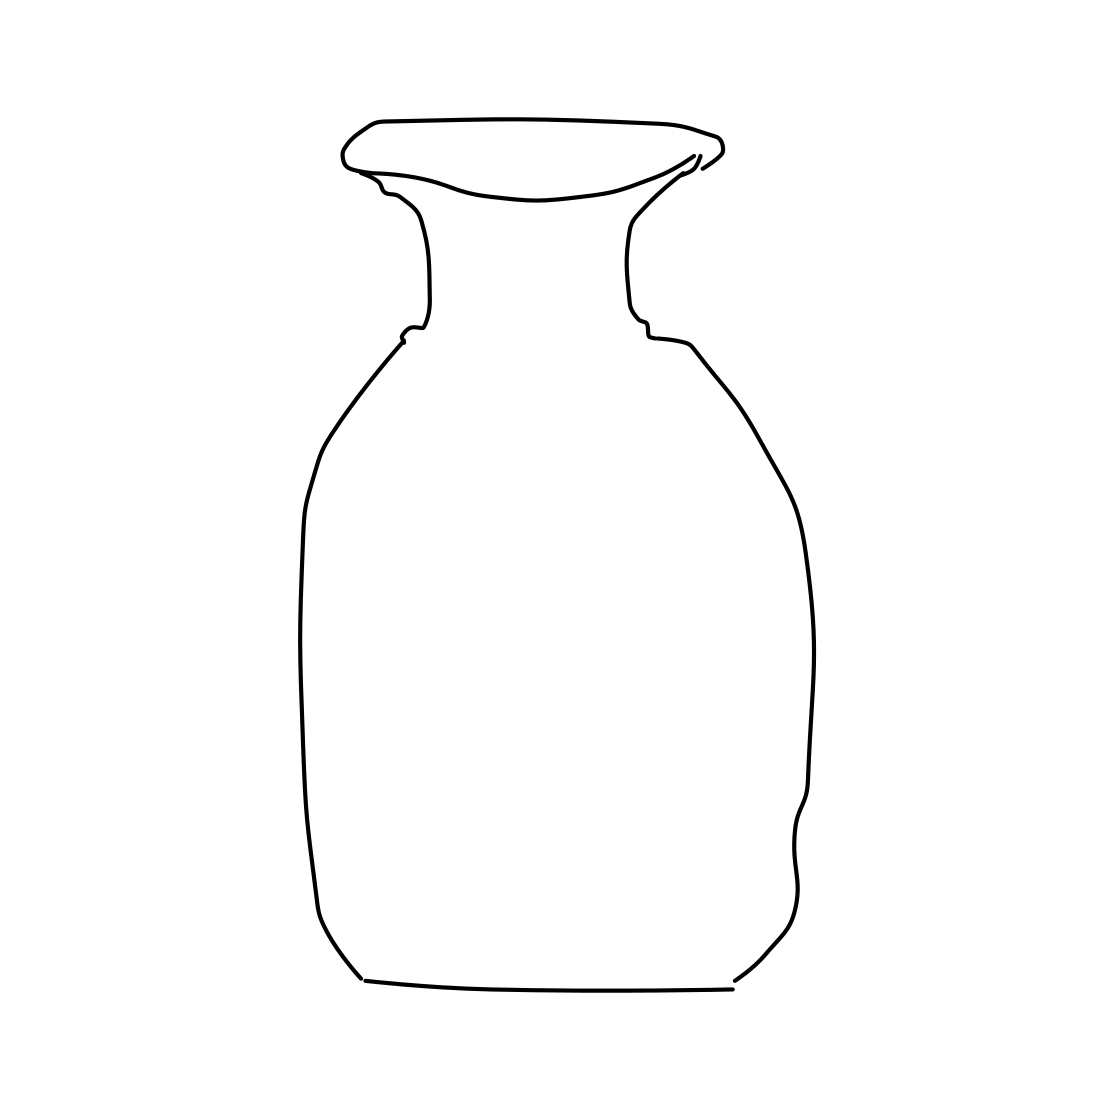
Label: vase